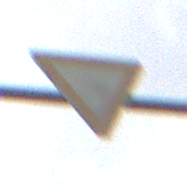
Verkehrszeichen: VorfahrtGewaehren
Umgebung: Outdoor, Nature
Tageszeit: MorningAfternoon
Wetter: Overcast
Licht: Natural
Jahreszeit: NotSpecified
Kontrast: LowContrast